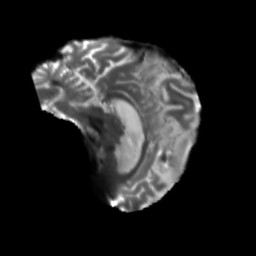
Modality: T2w
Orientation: sagittal
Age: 68
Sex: male
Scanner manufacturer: siemens
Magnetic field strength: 3 T
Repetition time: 5.25 s
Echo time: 0.08 s